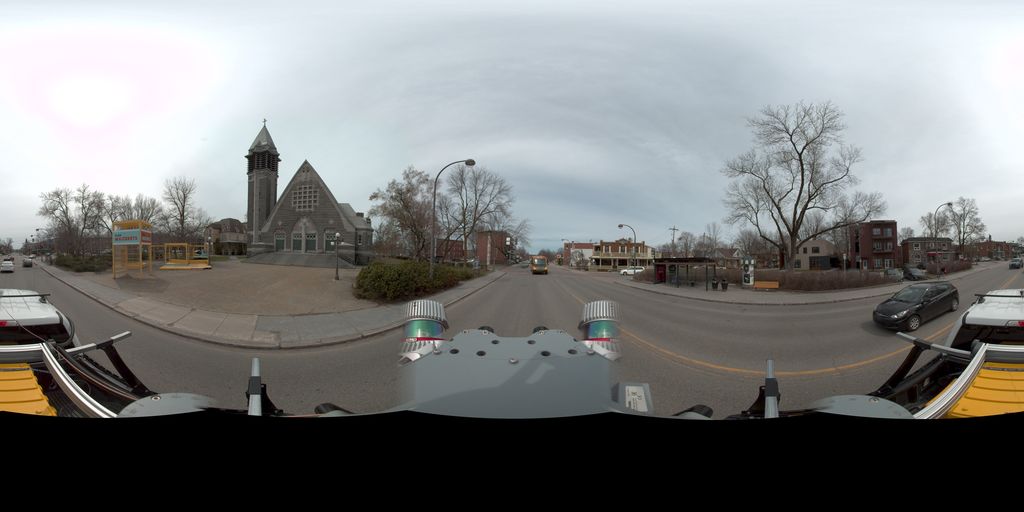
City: quebec_city